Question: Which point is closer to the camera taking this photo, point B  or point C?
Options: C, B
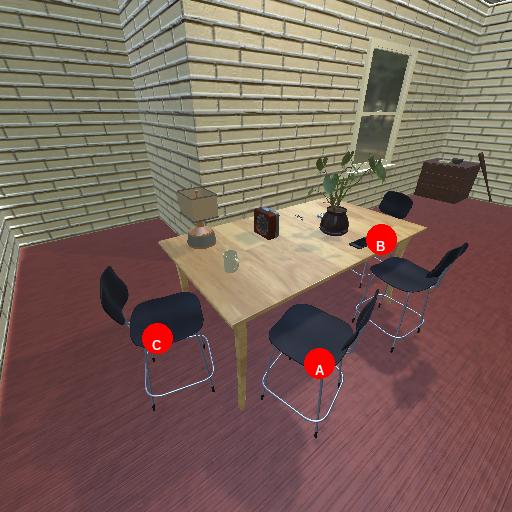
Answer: C